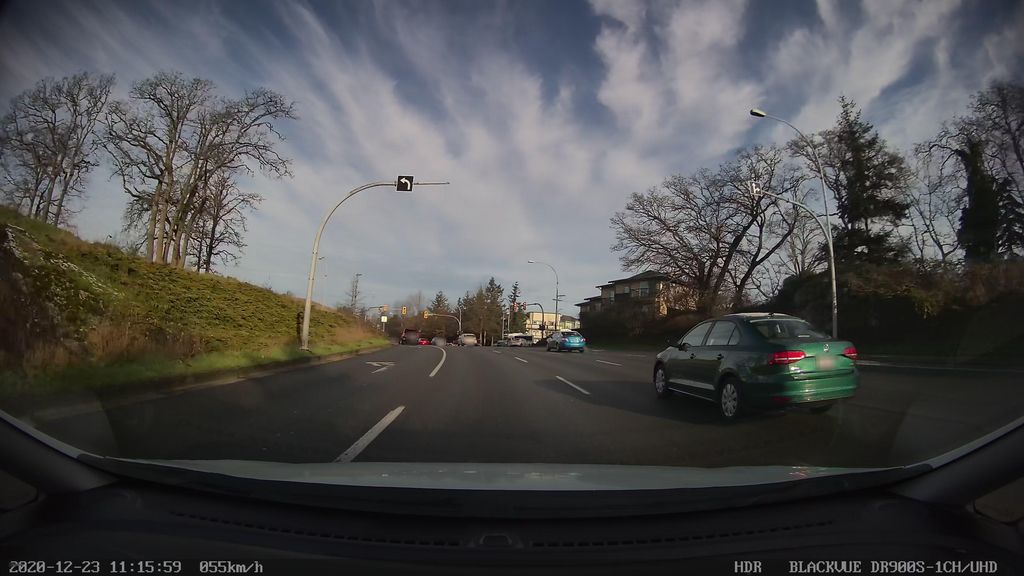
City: victoria